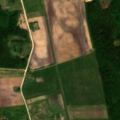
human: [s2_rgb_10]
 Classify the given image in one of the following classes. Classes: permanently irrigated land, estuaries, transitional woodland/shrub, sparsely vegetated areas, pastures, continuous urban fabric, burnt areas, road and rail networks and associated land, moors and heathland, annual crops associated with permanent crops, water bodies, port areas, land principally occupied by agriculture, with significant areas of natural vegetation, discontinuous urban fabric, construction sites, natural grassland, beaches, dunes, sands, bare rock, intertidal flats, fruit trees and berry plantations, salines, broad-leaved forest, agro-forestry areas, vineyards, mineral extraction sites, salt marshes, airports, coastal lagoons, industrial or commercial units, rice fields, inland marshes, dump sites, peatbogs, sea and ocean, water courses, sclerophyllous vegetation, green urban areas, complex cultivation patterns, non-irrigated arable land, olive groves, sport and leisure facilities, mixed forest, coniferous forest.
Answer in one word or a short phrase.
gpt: non-irrigated arable land, complex cultivation patterns, mixed forest